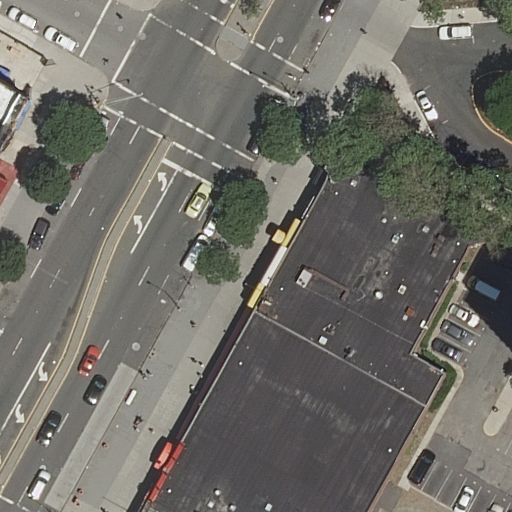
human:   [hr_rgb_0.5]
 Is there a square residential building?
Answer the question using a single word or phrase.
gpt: no

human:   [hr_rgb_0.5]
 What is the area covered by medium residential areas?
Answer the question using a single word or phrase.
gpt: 0m2

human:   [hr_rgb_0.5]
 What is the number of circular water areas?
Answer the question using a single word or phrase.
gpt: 0

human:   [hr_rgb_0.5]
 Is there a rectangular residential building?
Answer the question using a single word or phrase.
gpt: yes

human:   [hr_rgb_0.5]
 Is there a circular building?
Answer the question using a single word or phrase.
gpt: no

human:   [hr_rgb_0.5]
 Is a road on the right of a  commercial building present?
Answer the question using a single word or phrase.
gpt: no

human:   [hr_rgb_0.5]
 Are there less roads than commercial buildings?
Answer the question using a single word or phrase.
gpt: no

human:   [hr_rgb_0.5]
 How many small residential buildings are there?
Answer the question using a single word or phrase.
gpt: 1

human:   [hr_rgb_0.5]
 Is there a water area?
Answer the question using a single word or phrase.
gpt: no

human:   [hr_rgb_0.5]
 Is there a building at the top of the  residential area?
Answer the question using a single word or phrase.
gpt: no

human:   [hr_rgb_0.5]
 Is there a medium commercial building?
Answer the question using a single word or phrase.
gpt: no

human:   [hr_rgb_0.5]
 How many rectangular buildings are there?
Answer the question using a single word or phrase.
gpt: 2

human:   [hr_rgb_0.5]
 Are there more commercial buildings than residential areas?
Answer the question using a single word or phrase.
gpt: no

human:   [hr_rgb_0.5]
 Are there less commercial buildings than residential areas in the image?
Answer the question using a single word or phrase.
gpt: yes

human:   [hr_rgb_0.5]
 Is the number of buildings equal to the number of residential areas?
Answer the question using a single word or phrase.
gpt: no

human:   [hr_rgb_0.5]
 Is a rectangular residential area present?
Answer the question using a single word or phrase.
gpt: yes

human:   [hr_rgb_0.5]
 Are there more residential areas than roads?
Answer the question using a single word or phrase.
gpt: no

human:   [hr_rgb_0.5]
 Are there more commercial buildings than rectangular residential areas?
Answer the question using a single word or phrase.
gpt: no

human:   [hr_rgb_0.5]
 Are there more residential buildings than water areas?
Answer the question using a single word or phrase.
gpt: yes

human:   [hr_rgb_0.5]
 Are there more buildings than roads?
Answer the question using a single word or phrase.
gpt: no

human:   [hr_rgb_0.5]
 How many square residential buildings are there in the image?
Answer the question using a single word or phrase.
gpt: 0

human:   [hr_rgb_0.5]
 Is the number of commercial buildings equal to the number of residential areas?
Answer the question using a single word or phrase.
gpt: no

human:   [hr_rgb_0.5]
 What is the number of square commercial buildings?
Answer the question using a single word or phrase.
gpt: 0

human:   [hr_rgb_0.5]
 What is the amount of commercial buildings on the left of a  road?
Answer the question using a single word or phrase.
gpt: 0

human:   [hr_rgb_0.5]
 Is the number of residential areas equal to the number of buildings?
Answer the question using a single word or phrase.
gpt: no

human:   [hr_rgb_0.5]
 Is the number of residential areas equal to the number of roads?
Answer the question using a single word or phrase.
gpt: no

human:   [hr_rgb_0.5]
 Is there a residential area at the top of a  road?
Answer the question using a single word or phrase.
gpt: yes

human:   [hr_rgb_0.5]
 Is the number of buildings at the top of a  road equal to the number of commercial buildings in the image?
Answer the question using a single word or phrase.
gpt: no

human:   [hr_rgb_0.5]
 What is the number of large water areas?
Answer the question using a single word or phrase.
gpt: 0

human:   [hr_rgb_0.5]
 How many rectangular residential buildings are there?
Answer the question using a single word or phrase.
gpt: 2

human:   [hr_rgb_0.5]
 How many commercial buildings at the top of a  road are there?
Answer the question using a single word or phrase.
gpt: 0

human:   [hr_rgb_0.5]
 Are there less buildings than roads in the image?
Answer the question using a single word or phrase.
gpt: yes

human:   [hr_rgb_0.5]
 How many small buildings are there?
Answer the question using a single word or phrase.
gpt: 1

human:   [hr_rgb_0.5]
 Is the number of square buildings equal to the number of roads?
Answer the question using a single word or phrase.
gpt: no

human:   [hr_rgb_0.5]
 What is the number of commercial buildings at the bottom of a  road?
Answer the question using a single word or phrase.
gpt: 0

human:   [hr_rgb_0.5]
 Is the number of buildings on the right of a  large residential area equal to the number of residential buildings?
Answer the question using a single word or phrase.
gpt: no